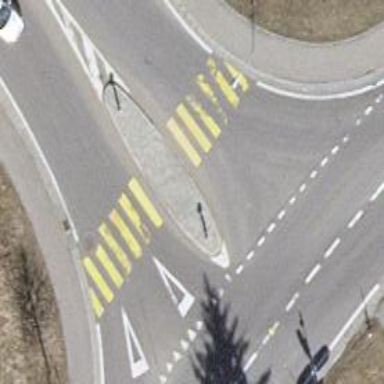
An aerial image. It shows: Marked pedestrian crossing with zebra designation and central island.